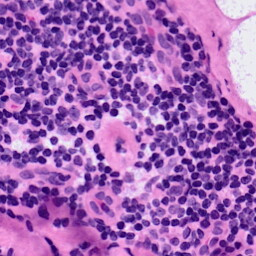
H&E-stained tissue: LymphNode